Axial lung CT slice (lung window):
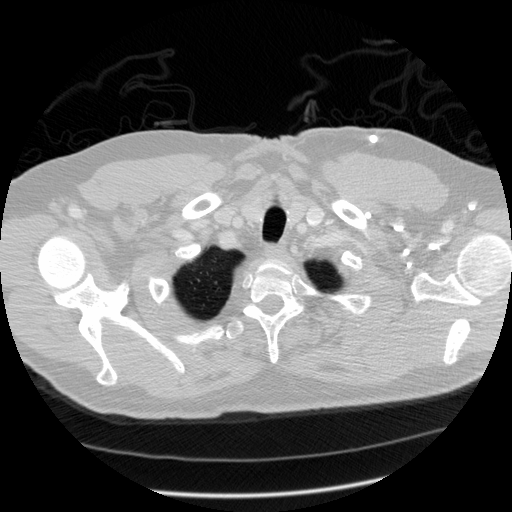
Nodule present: no